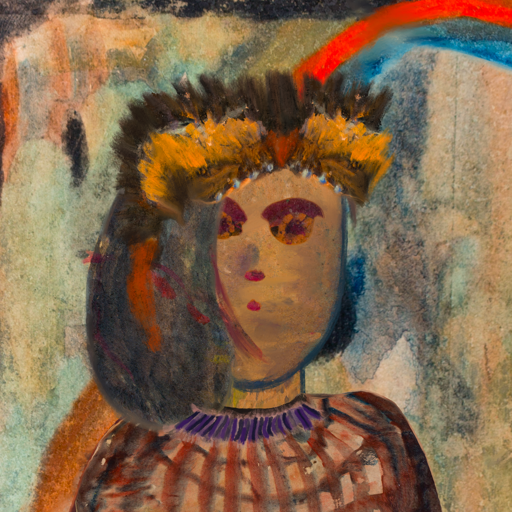
Background: Childish, Head And Neck Front: In_The_Sun, Face Front: Doll, Bust: Orphan, Hair Front: Gypsy_Mother, Head Accessory: Gypsy_Queen, Second Necklace: Blank, Necklace: HillGirl, Baby: Blank